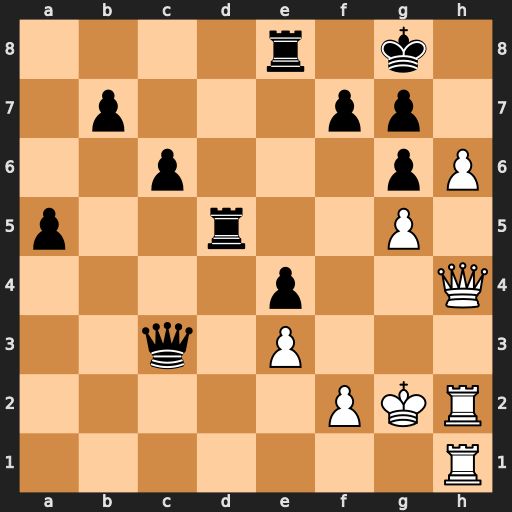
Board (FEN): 4r1k1/1p3pp1/2p3pP/p2r2P1/4p2Q/2q1P3/5PKR/7R
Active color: w
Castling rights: -
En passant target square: -
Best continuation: hxg7 Rxg5+ Qxg5